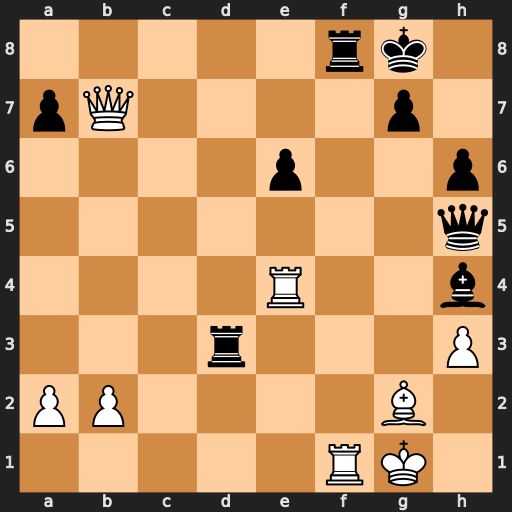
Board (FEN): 5rk1/pQ4p1/4p2p/7q/4R2b/3r3P/PP4B1/5RK1
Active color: w
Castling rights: -
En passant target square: -
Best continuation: Rxf8+ Kxf8 Qb4+ Kg8 Rxh4